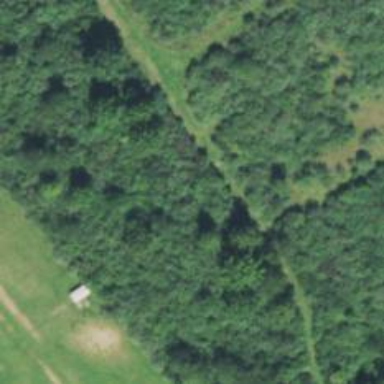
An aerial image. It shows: Bridleway.